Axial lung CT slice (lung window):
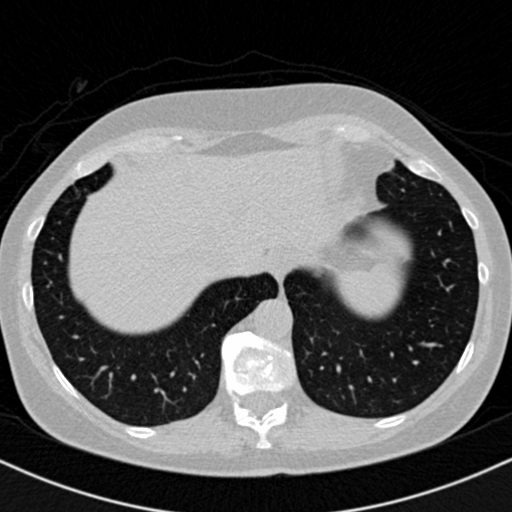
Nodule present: no